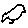
Label: bird